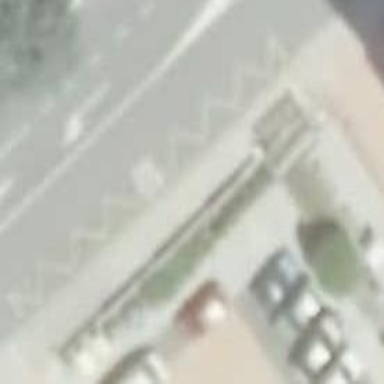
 serving as platform for public transportation."